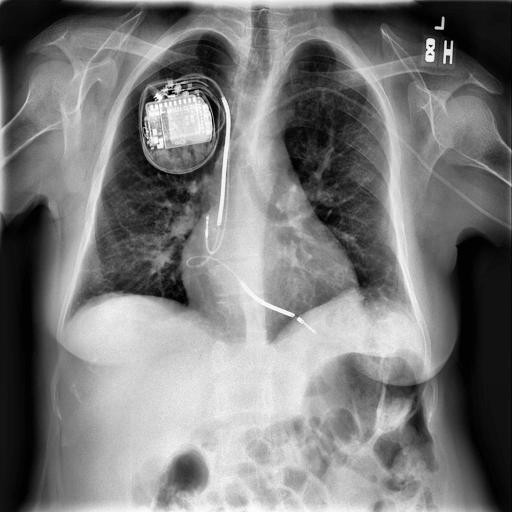
Finding: NORMAL